Field crop: maize
Growth stage: 2
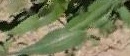
Species: maize